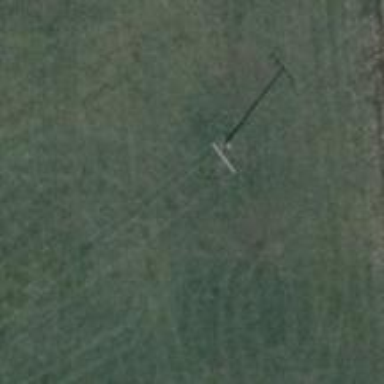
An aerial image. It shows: Power pole.